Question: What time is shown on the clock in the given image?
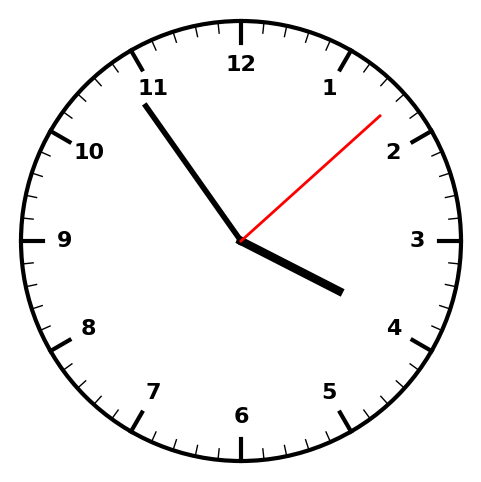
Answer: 03:54:08